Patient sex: F
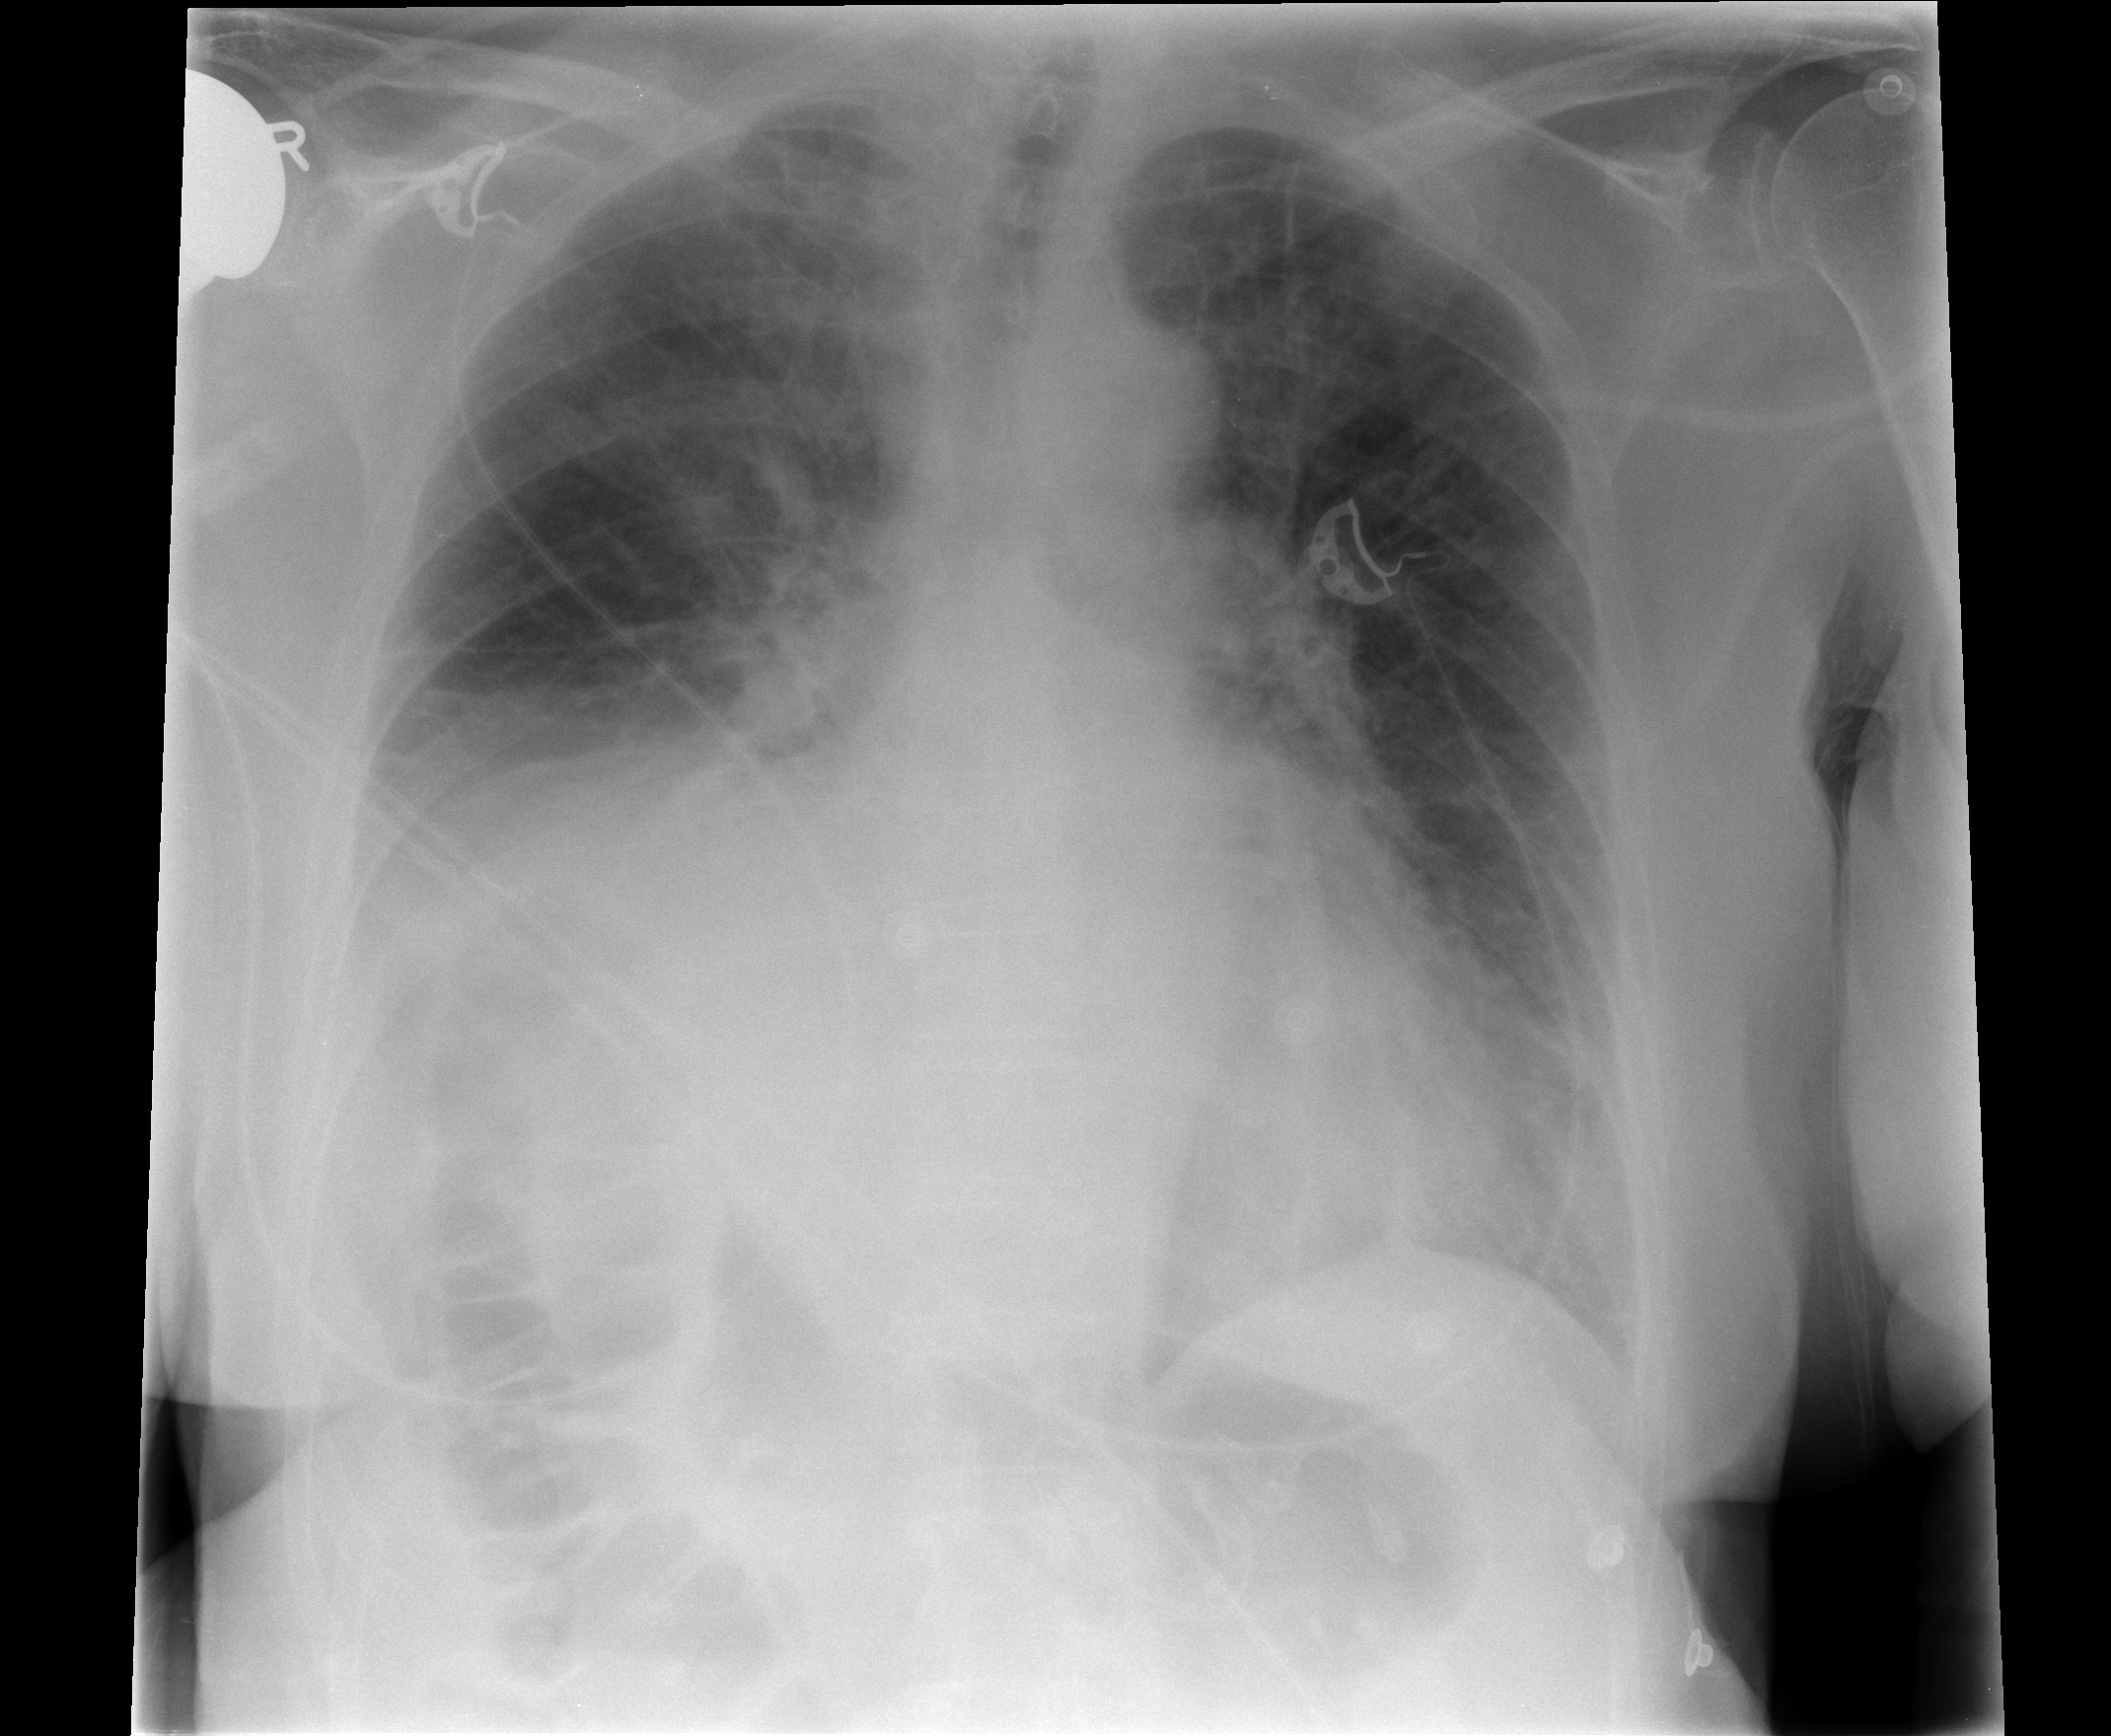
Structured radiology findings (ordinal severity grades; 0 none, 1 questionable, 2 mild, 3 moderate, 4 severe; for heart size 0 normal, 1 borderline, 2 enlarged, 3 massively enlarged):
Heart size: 1
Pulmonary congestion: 0
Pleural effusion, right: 2
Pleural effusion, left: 2
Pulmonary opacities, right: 2
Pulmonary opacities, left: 1
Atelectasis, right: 2
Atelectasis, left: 2